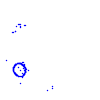
Particle: proton